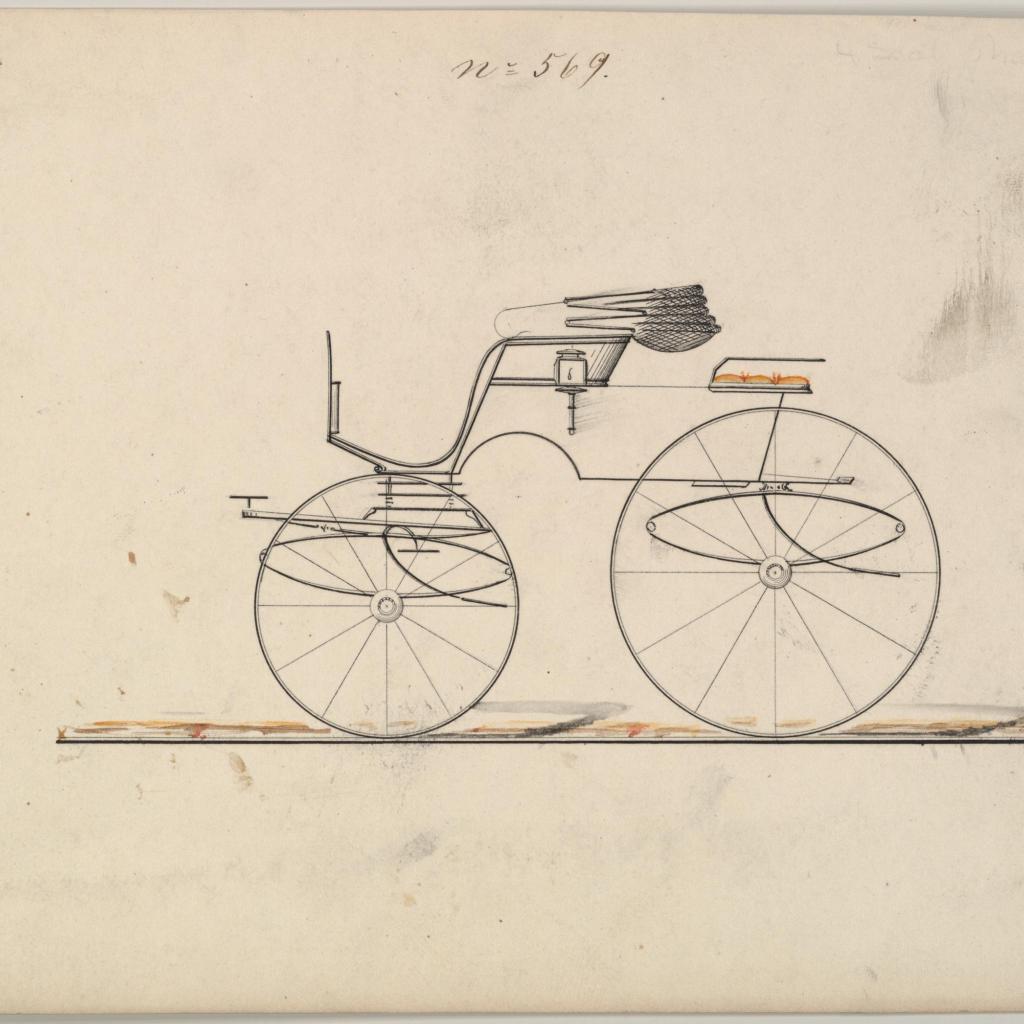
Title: Design for Stanhope Phaeton, no. 569
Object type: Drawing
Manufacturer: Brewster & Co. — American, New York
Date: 1850–74
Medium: Pen and black ink, watercolor and gouache
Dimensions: sheet: 6 1/8 x 8 3/8 in. (15.6 x 21.3 cm)
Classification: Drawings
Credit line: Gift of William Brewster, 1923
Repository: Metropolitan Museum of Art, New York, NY